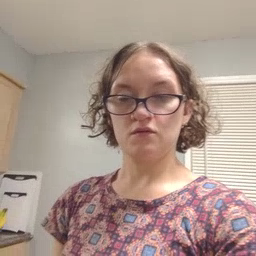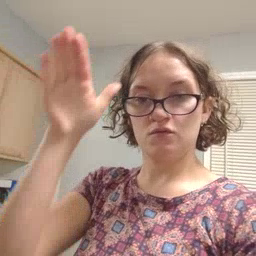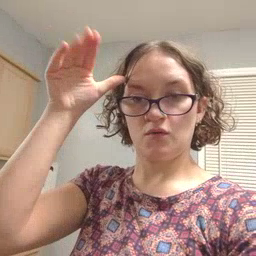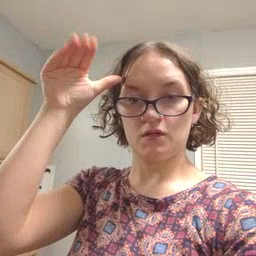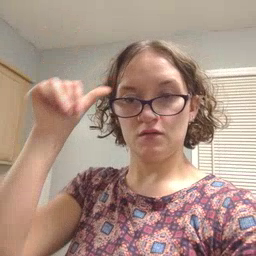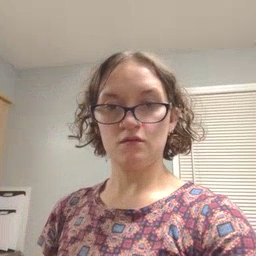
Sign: donkey